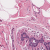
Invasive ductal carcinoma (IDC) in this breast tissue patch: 0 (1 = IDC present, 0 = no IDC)